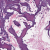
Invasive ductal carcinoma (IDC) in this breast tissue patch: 0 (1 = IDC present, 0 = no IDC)